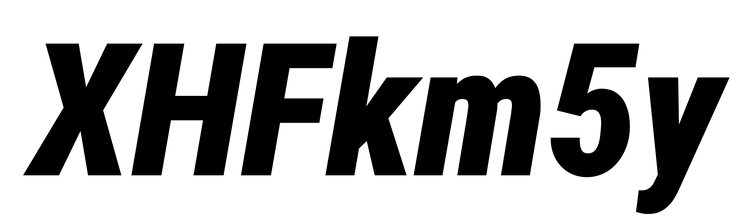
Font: Roboto-Italic_Condensed_Black_Italic